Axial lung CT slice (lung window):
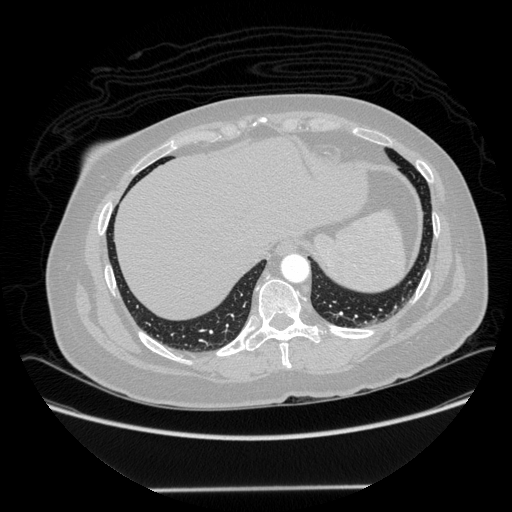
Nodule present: no